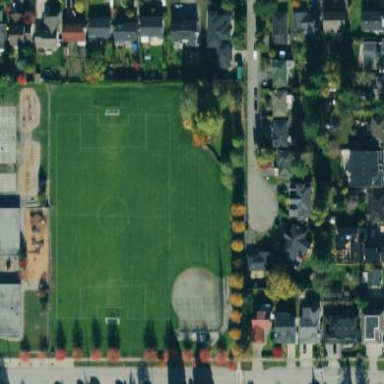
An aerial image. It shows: Multi-sport pitch with grass surface for leisure land activities.